Interaction volume radius: 10 \u00c5
Interaction volume height: 20 \u00c5
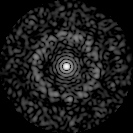
Disorder parameter: 0.8309